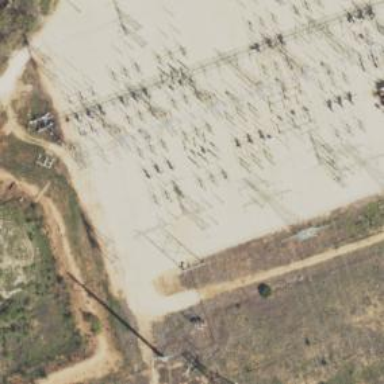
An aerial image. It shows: Switch for power supply.